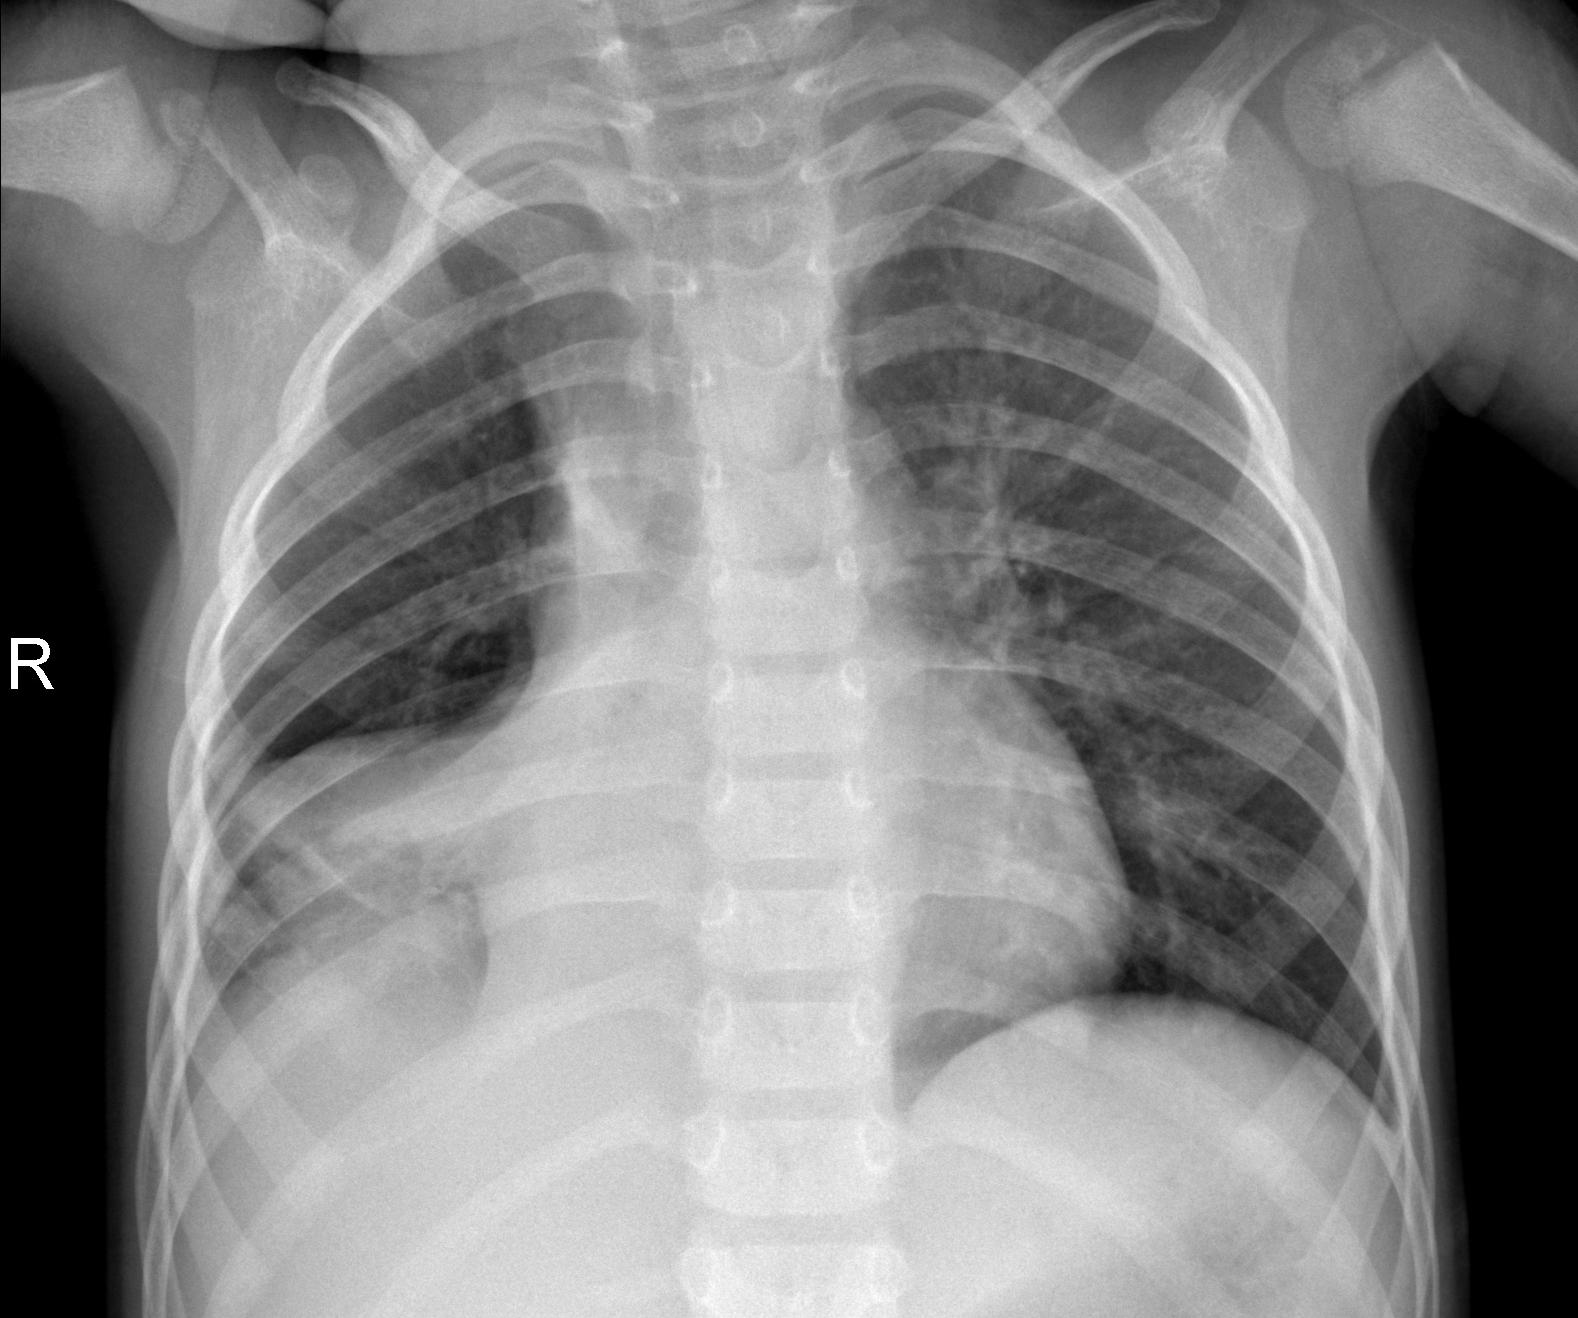
Diagnosis: PNEUMONIA